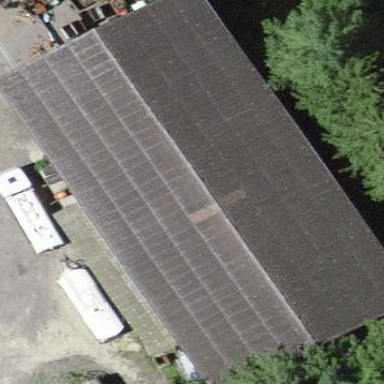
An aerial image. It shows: Warehouse building.